Question: I want a formula that finds the moneyness closest to 100 for a certain date.
I made this formula:
'''
=(IF("02-01-2009"=C2:C131104;INDEX($K$2:$K$131104;MATCH(MIN(ABS(K2:K131104-100));ABS(K2:K131104-100);0));""))
'''
But it searches the entire sheet instead of only the rows where the date is 02-01-2009.
---
Data

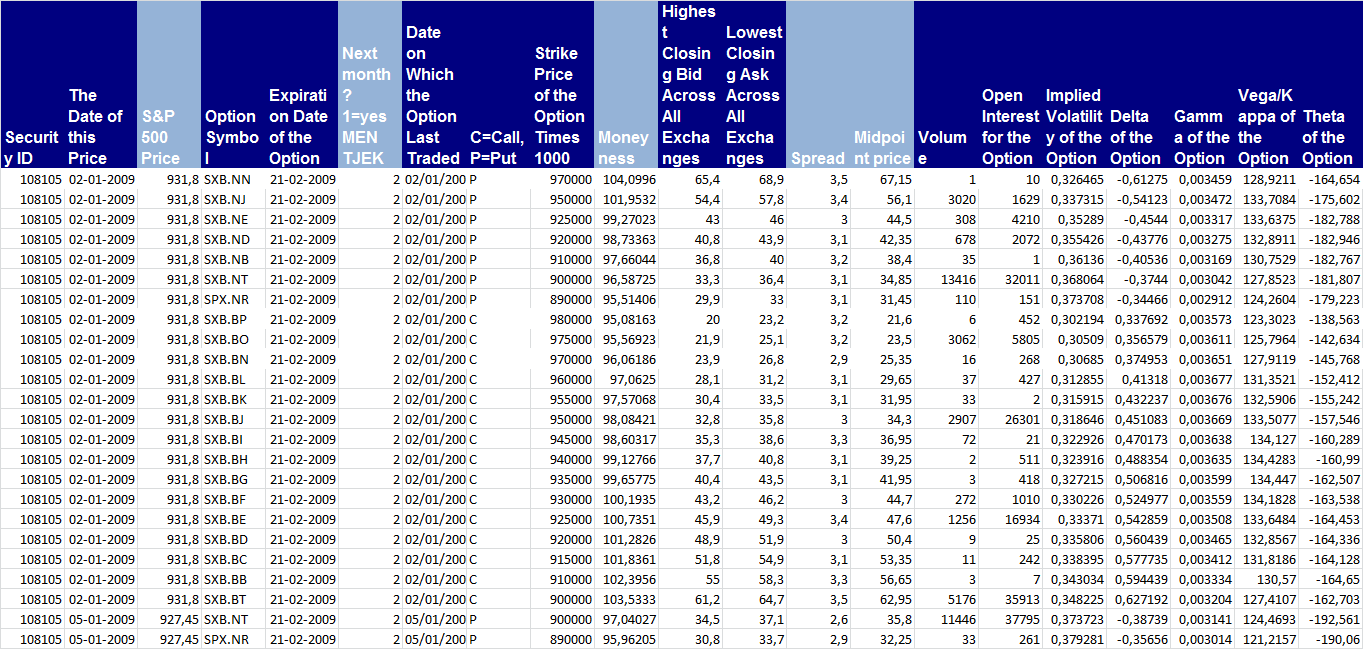
Answer: Yours won't work because you need to perform the 'IF' condition before you search for your value. If you are looking to do this without any additional columns (as your attempt does), a more correct formula would be:
'''
=INDEX($K$2:$K$25;MATCH(MIN(IF($C$2:$C$25=$T$9;ABS($K$2:$K$25-100);1000));IF($C$2:$C$25=$T$9;ABS($K$2:$K$25-100);1001);0))
'''
Make sure to enter this with since it's an array formula.
Here cell T9 holds the date I'm matching against. 1000 is somewhat arbitrary (larger than your difference from 100 will ever be). I check the date. If it matches I return moneyness - 100 and if it doesn't I return our arbitrary 1000 so these are excluded from the minimum. Once the minimum finds the smallest difference that matches our date, I perform the match and subsequent index to grab the first moneyness value with the minimum difference.